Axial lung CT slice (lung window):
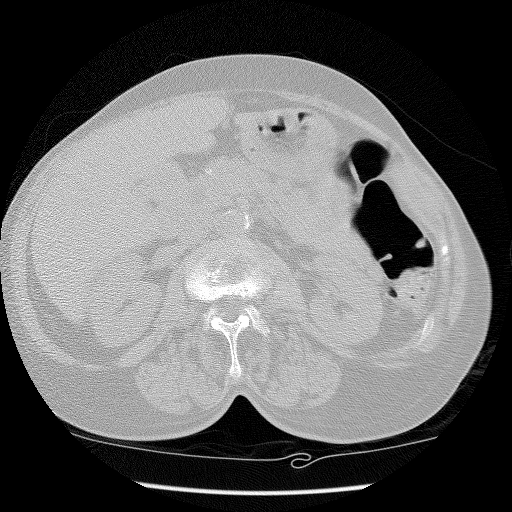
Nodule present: no